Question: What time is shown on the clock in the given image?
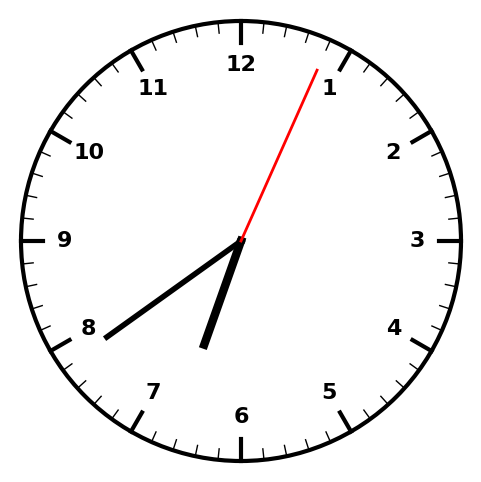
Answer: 06:39:04